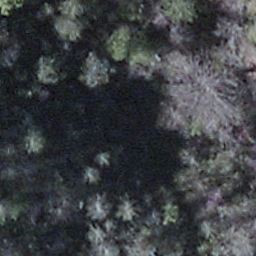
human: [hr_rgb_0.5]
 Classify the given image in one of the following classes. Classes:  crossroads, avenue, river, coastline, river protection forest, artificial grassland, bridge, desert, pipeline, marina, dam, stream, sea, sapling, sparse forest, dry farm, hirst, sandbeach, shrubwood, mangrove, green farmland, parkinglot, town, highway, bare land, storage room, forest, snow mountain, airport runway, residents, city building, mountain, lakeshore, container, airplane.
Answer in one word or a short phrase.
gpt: shrubwood